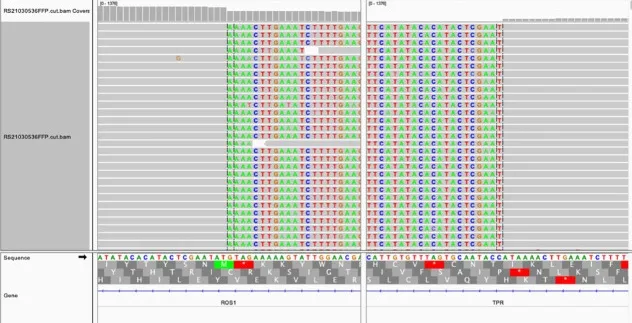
Detection of a novel TPR-ROS1 (T4:R35) gene rearrangement using next-generation sequencing. (A) Identification of a TPR-ROS1 gene fusion.
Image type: pathology (immunostaining)